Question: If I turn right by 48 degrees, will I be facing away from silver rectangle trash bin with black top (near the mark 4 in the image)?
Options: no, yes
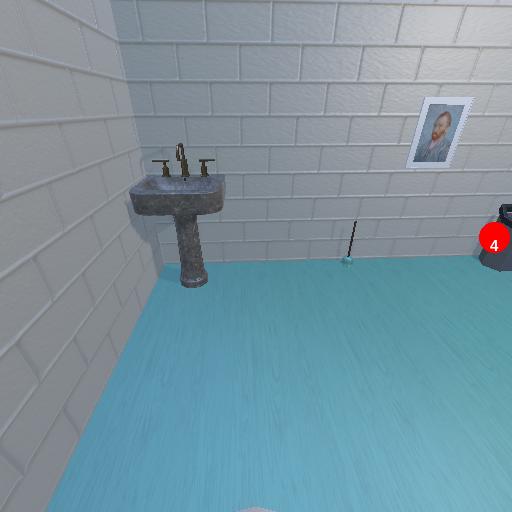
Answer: no